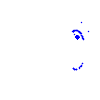
Particle: kaon